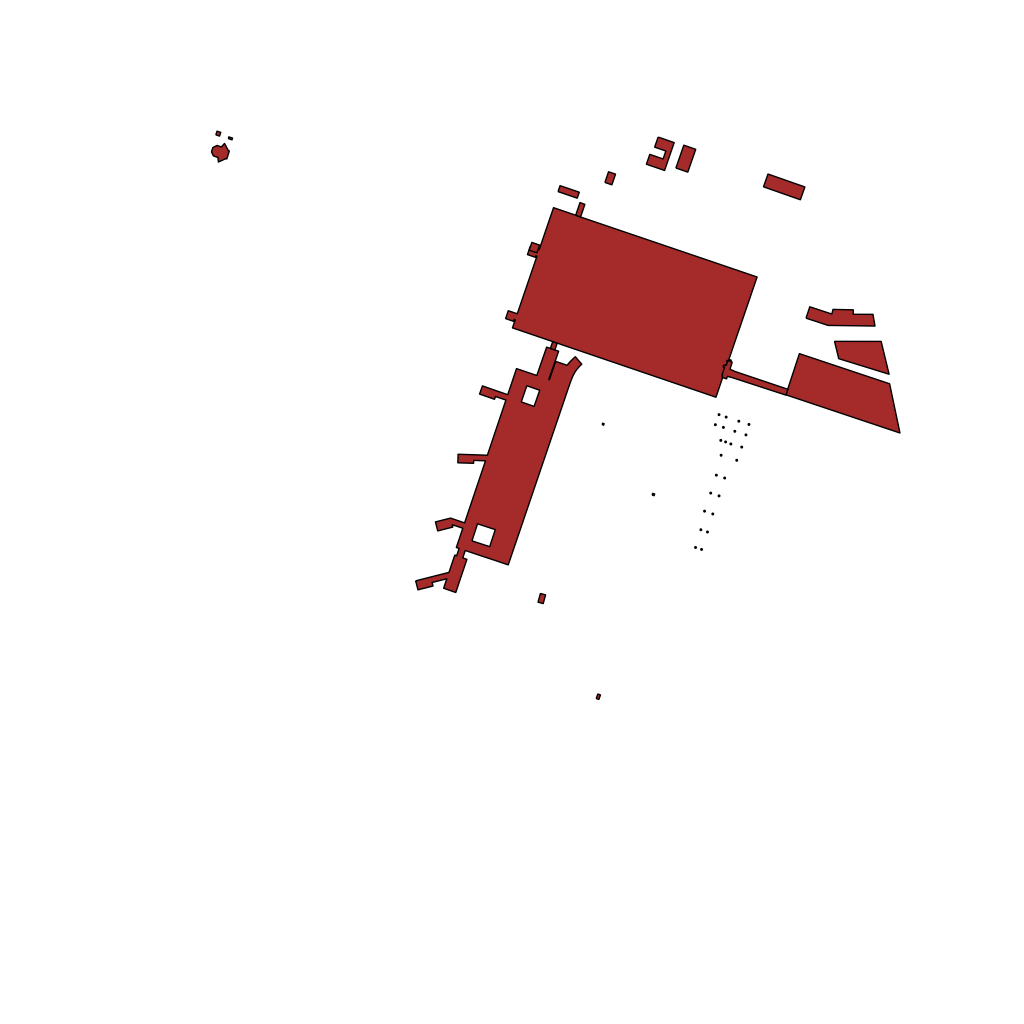
Tags: overhead vector_map, recreation, special, individual_rise, low_rise, density_1, Facility, 1.0 km²